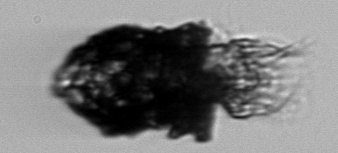
Label: Stenosemella_pacifica